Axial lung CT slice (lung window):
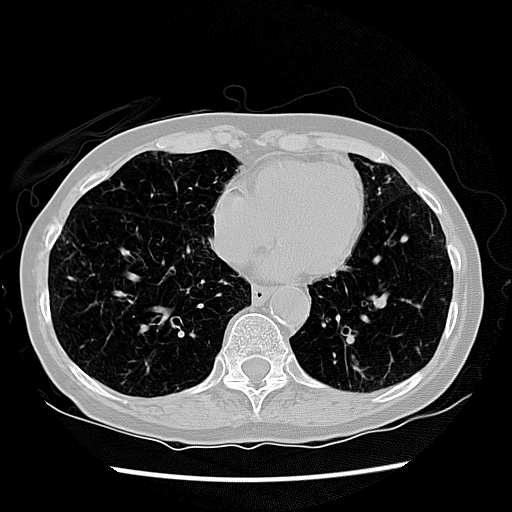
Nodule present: no